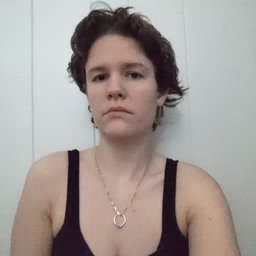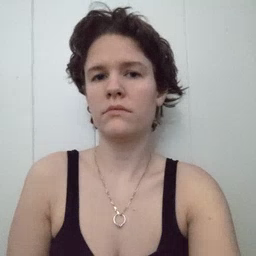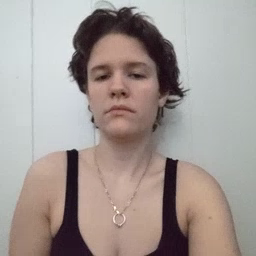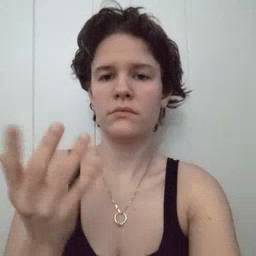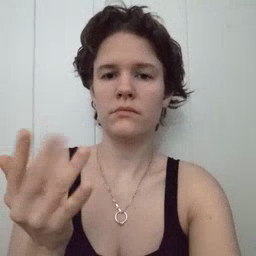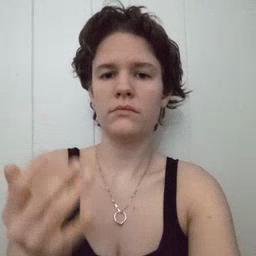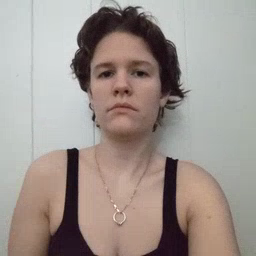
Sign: finger